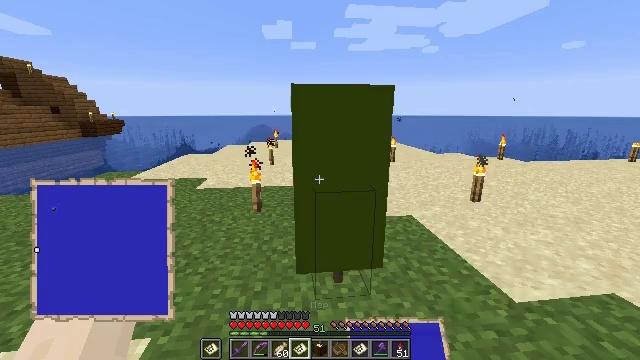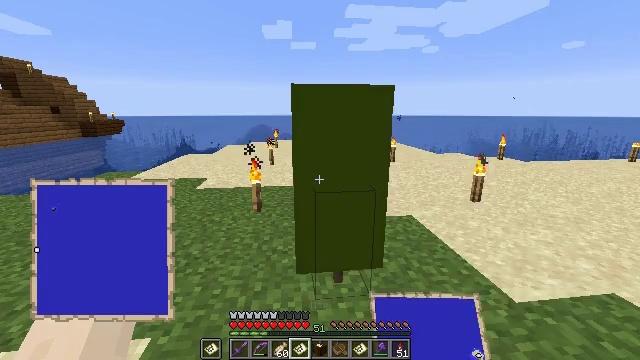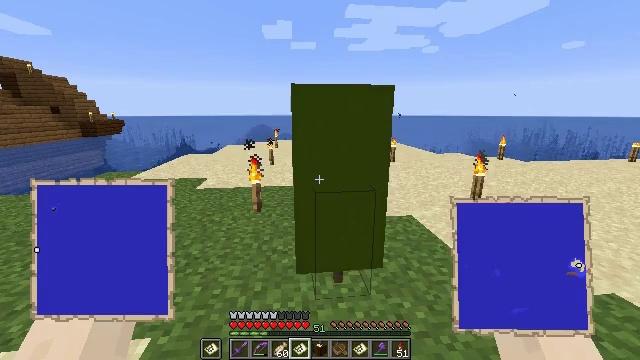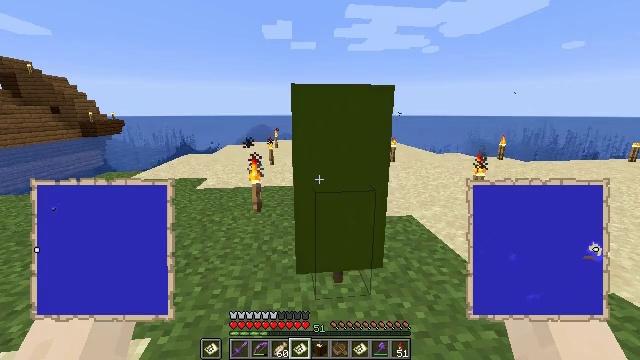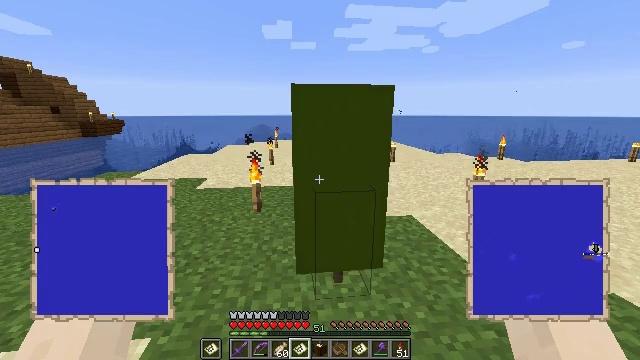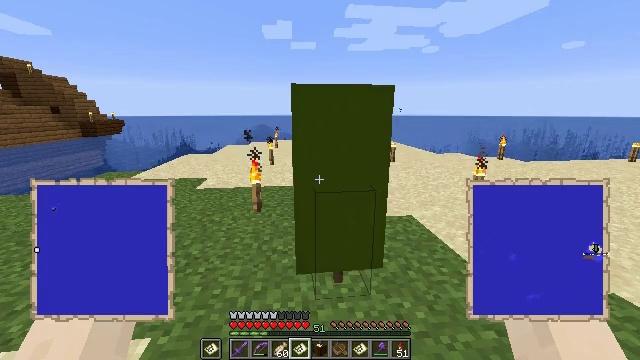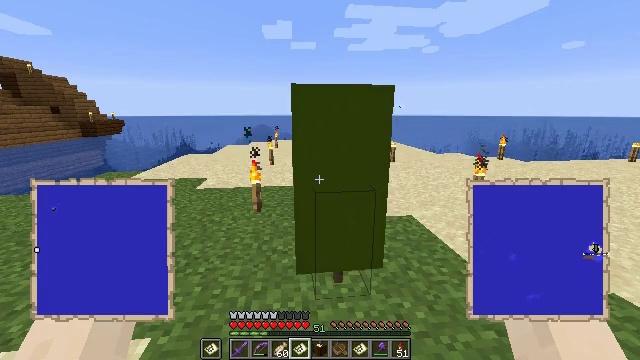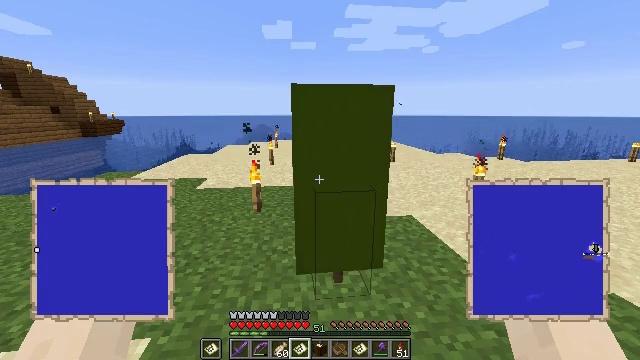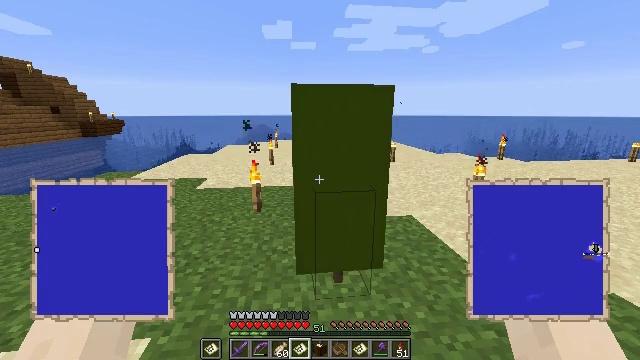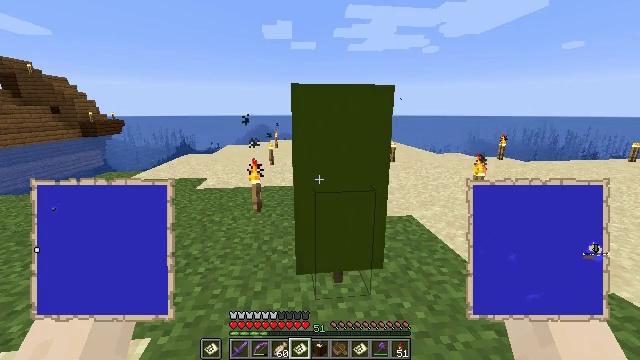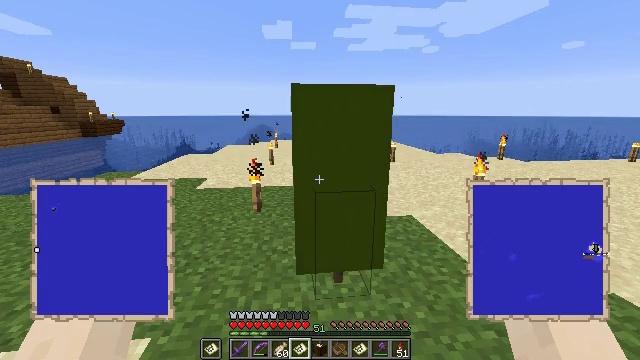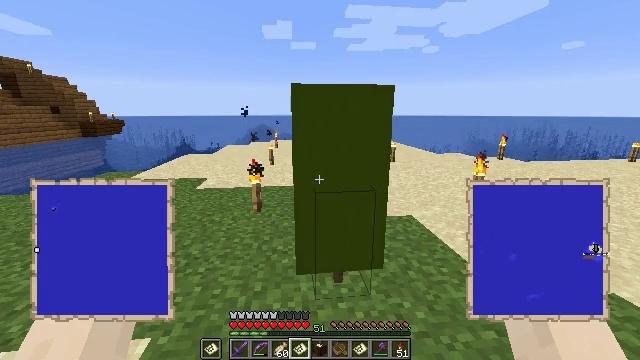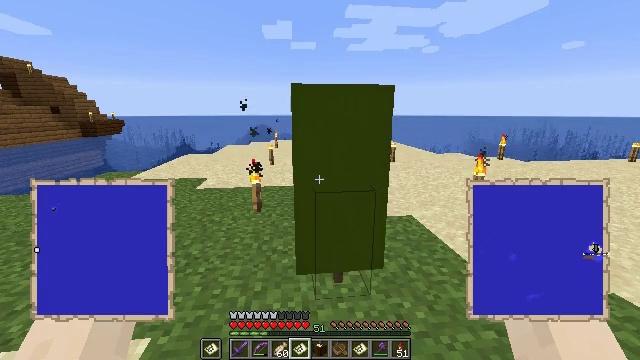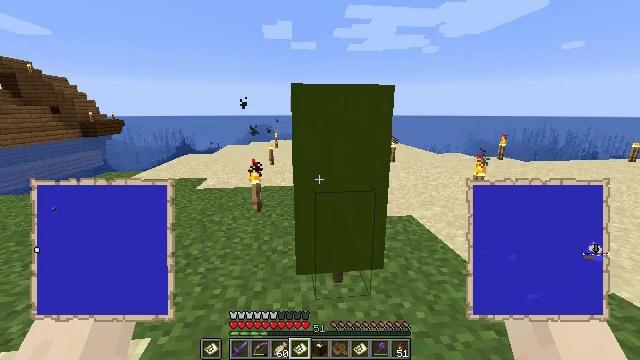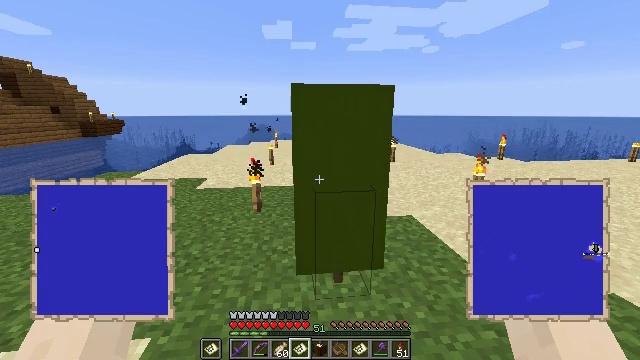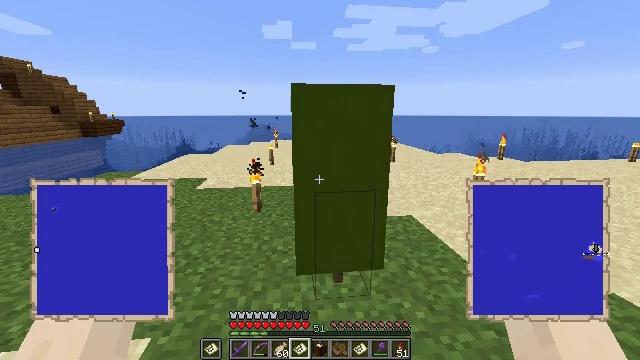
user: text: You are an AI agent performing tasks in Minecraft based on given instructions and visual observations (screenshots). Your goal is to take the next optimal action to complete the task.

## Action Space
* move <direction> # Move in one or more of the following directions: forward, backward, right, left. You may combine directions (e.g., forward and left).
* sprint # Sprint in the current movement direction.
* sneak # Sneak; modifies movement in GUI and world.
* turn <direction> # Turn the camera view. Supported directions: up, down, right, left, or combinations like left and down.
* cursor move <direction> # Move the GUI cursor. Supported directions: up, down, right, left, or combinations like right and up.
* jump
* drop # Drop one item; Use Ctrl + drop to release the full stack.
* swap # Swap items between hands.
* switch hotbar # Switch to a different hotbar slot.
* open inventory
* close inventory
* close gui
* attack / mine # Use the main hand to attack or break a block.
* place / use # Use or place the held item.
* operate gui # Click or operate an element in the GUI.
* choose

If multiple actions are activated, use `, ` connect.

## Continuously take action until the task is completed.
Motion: motion action
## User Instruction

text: Recycle the chipped anvil.
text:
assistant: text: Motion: no_op
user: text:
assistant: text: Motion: no_op
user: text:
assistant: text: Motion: no_op
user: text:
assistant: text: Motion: no_op
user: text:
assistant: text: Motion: no_op
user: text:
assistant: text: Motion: no_op
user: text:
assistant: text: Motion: no_op
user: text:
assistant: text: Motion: no_op
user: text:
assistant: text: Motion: no_op
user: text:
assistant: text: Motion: no_op
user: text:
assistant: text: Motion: no_op
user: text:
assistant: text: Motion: no_op
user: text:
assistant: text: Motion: no_op
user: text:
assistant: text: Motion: no_op
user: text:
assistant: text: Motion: no_op
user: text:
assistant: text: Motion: no_op
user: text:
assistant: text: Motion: no_op
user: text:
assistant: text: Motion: no_op
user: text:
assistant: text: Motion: open inventory
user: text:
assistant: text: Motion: open inventory
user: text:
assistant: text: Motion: open inventory
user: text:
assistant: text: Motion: no_op
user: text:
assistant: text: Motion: turn right and down
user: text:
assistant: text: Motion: turn right and down
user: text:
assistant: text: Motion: turn right
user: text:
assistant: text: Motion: no_op
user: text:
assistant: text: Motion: no_op
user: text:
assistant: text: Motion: no_op
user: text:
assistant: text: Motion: no_op
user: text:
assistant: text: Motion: no_op